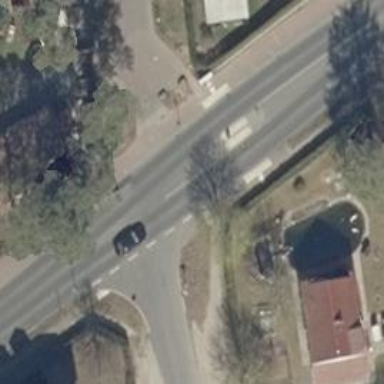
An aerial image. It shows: Unmarked footway crossing with central island.